Question: What tags are used?
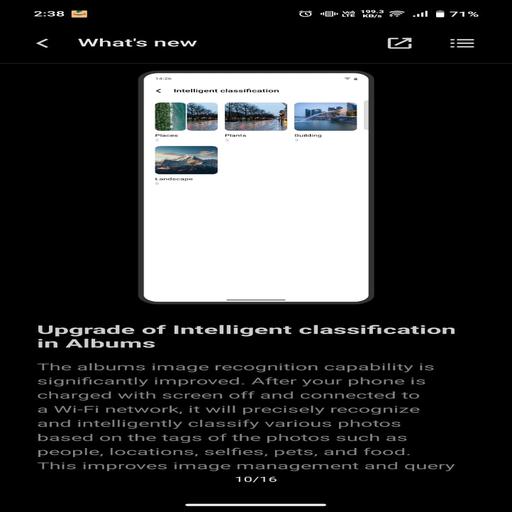
Answer: People, pets, food